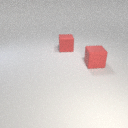
large red rubber cube behind large red rubber cube